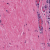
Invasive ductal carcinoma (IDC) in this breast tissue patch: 0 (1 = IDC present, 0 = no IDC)